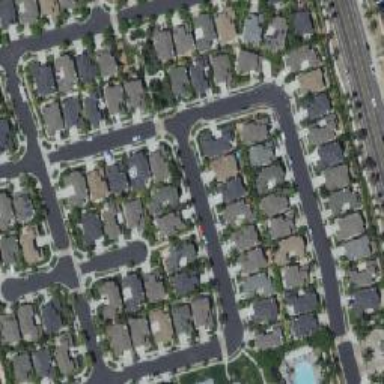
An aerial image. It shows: Sidewalk.